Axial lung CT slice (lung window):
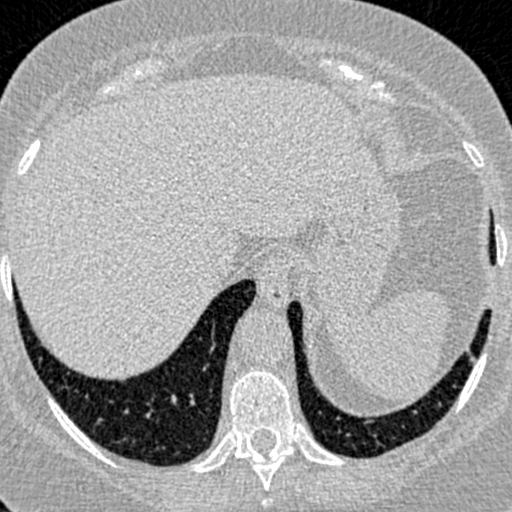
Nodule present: no